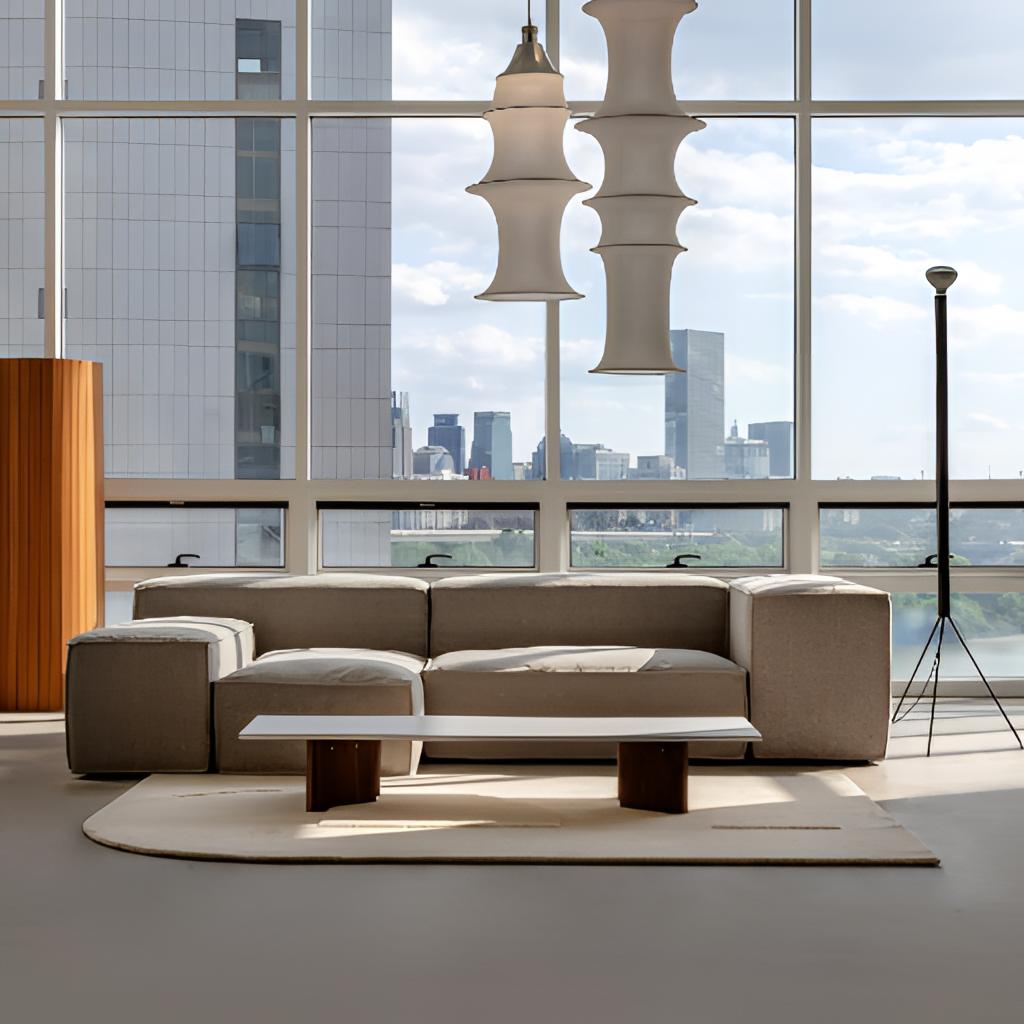
living room, fabric sectional sofa, contemporary, white paint wallpaper, with solid pattern, concrete flooring, with smooth pattern